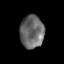
Tissue: prostate
Cell type: T cells
Senescence score: 0.1617
Nuclear area (px): 772
Mean DAPI intensity: 104.746